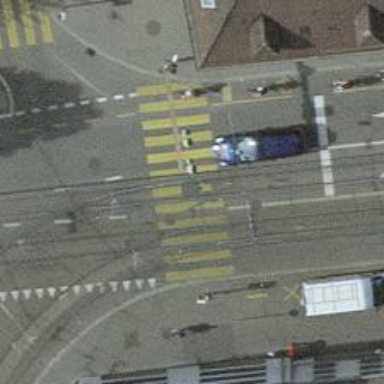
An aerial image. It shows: Crossing with traffic signals.